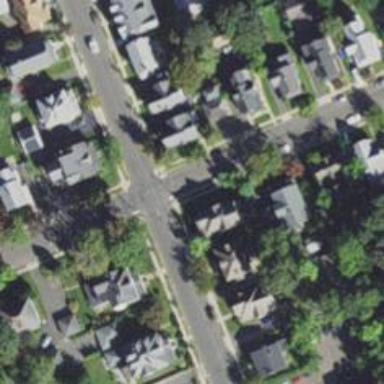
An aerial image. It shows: Residential road with separate asphalt sidewalk.